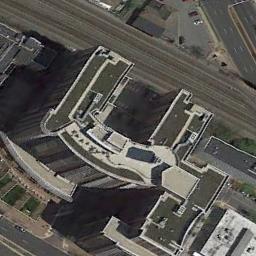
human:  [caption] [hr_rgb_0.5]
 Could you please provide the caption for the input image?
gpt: In a business district there are several tall buildings of different shapes and several roads and many trees .

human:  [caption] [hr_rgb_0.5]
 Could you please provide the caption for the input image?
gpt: The commercial area is near many roads .

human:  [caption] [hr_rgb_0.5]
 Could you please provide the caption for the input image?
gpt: A commercial area with some buildings of different shapes is surrounded by some roads .

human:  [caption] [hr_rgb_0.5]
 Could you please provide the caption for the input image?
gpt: There are tall buildings on the right side of the road .

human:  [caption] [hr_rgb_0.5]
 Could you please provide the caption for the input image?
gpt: There are some buildings by the roadside on a commercial area .